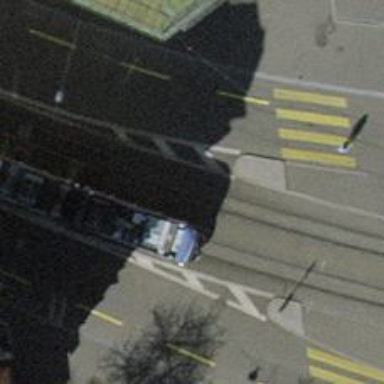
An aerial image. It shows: Tram level crossing on railway.